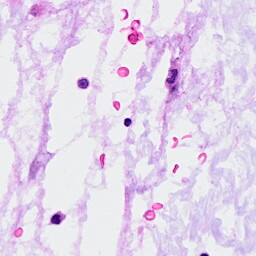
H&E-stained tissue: Ovarian